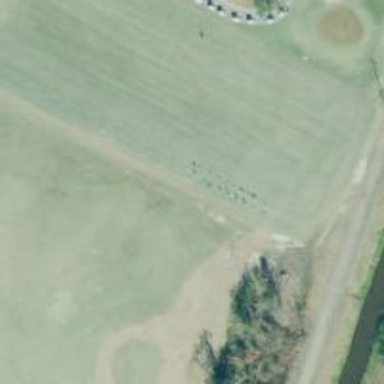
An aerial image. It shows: Grass area designated as golf tee.